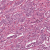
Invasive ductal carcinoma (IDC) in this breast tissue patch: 1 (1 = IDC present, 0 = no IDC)